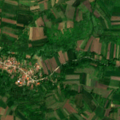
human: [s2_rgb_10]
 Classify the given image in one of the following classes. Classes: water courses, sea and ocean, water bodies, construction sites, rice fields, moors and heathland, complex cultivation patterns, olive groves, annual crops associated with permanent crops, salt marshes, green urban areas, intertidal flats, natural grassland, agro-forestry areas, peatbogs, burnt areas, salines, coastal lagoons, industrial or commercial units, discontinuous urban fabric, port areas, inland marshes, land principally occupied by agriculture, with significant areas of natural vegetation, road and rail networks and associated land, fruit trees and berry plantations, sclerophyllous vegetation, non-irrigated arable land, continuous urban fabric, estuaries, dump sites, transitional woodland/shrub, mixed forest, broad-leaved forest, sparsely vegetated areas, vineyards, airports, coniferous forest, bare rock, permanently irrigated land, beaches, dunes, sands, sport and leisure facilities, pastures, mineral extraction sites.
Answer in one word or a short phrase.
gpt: discontinuous urban fabric, non-irrigated arable land, land principally occupied by agriculture, with significant areas of natural vegetation